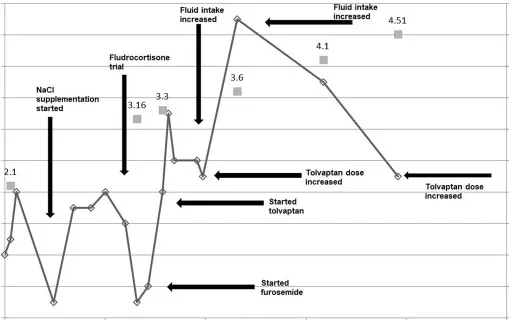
Serum sodium levels and weight of the patient as a function of time throughout the course of the infant's care.
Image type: chart (chart)